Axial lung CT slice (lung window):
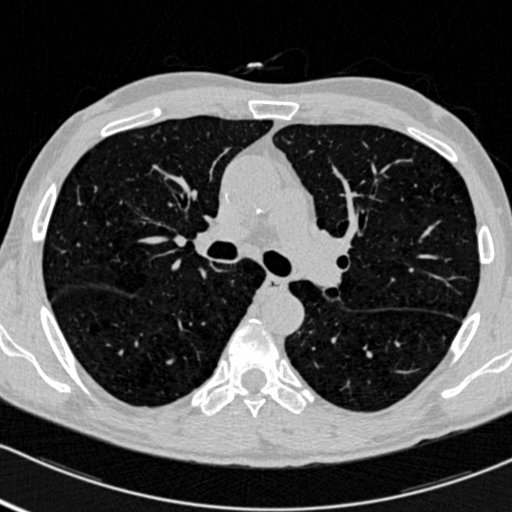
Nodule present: no